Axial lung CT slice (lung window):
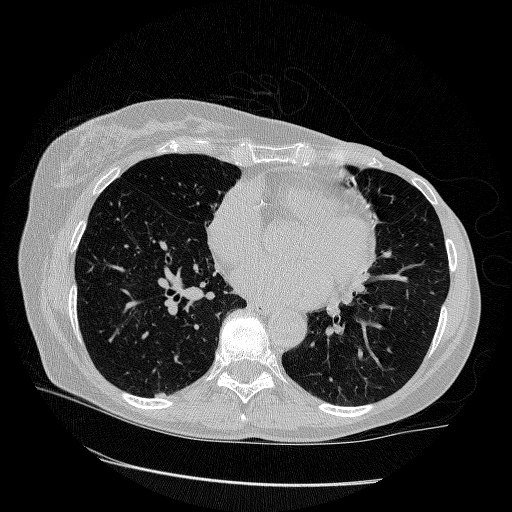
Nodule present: yes
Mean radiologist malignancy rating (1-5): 2.667